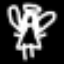
Label: angel